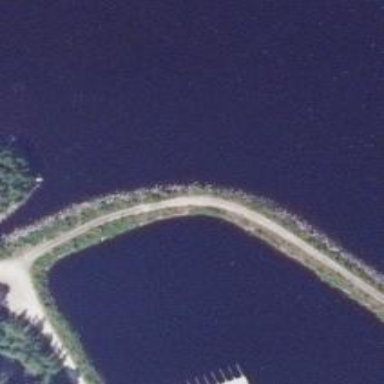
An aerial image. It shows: Path with embankment.